Field crop: tomato
Growth stage: 1
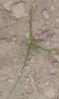
Species: cyperus